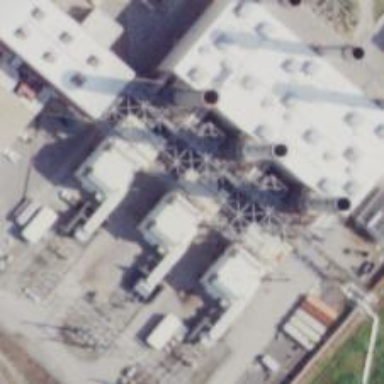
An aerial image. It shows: Gas-powered generator. It is gas turbine type generator.